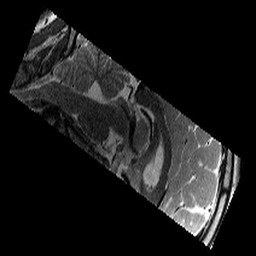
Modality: T2w
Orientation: sagittal
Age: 13
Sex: male
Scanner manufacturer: siemens
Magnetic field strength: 3 T
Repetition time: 9.23 s
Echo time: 0.067 s